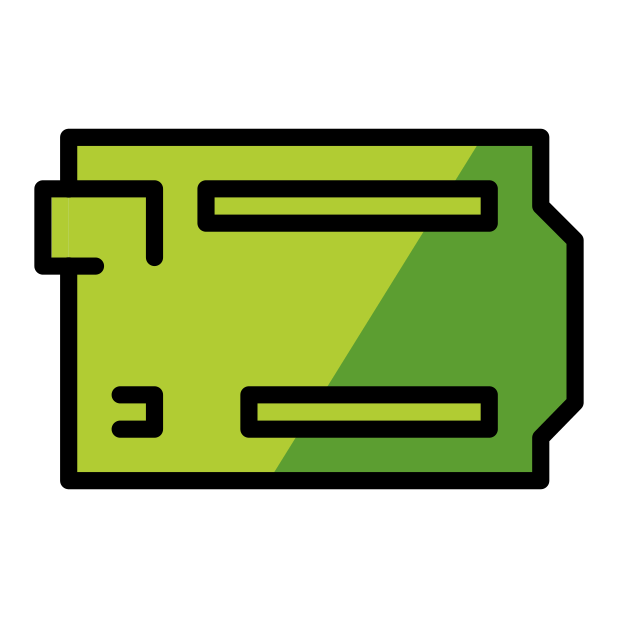
arduino